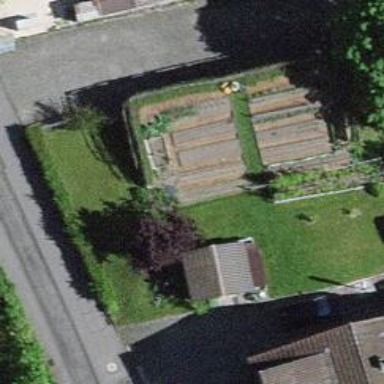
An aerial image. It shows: Garage.